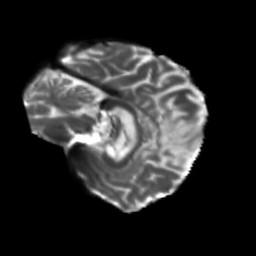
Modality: T2w
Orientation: sagittal
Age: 69
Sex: female
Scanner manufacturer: siemens
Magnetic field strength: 3 T
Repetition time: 5.25 s
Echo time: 0.08 s